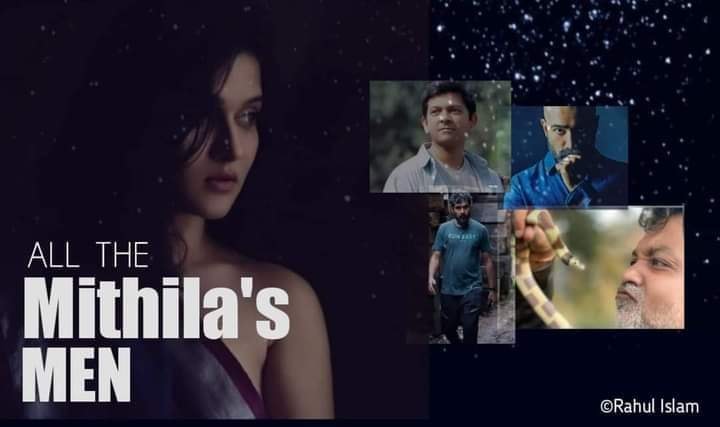
Caption: ALL THE Mithila's MEN
Label: hate